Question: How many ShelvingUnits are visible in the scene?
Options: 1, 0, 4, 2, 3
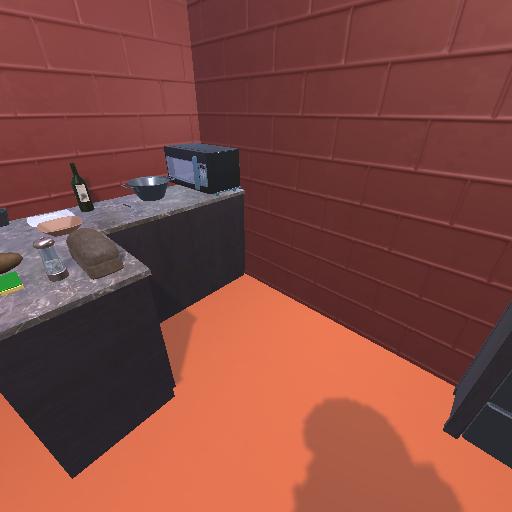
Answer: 1